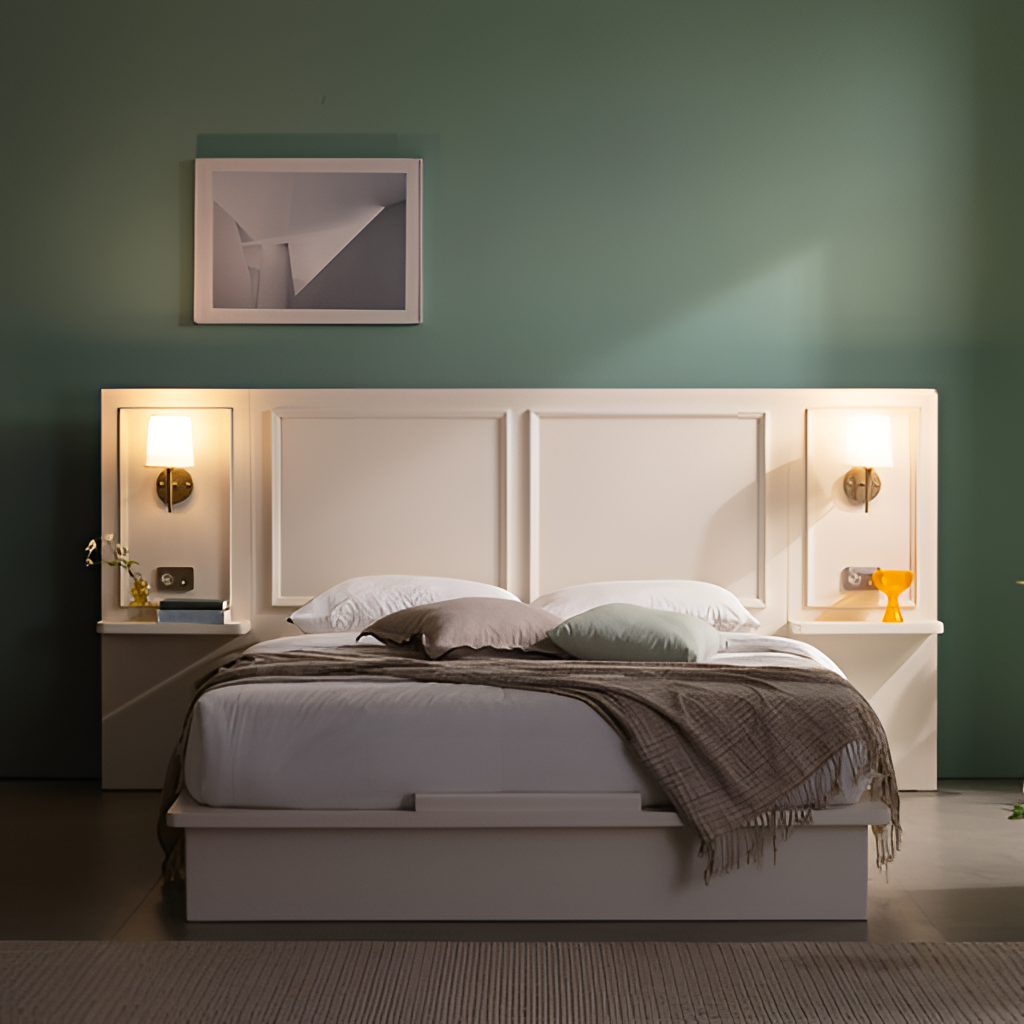
white wood backlit headboard bed, bedroom, paint wallpaper, with solid pattern, tile flooring, with large square pattern, contemporary